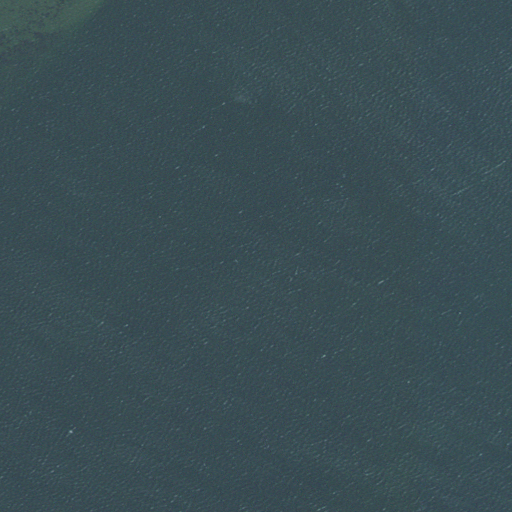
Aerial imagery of island in Massachusetts named Black Rock containing only open water